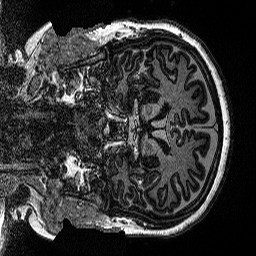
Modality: MP2RAGE
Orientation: coronal
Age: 47
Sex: female
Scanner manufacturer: siemens
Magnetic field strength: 3 T
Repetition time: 5 s
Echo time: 0.00298 s